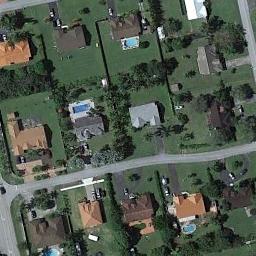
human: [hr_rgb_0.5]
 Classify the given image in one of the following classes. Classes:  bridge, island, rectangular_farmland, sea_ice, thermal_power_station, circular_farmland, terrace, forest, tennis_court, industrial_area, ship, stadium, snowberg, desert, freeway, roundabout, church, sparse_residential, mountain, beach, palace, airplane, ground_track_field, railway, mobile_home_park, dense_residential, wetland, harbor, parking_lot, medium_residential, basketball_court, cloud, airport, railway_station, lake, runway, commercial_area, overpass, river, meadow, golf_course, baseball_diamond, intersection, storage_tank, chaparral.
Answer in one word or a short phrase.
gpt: medium_residential